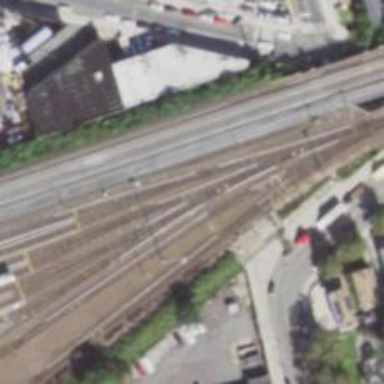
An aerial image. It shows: Electrified railway yard with rail tracks.